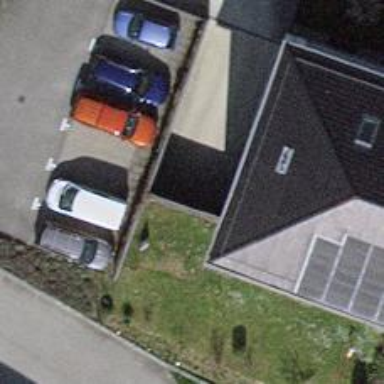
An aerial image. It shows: Asphalt parking lot.